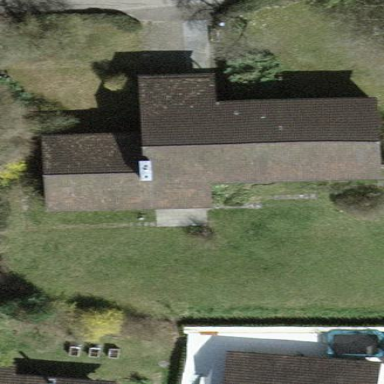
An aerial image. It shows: Detached building with flat roof.